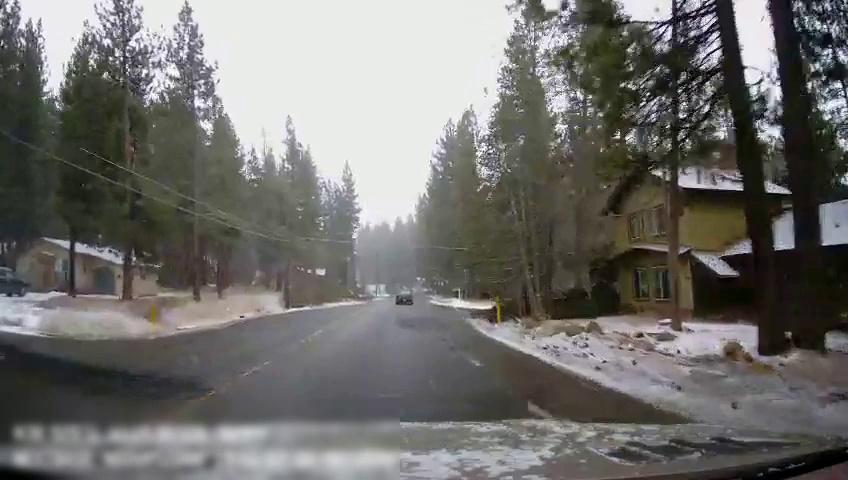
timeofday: Day
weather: Snowy
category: Drivable Space
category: Vehicles | SUV
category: Vehicles | Truck
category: Lanes | Current Lane
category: Lanes | Current Lane